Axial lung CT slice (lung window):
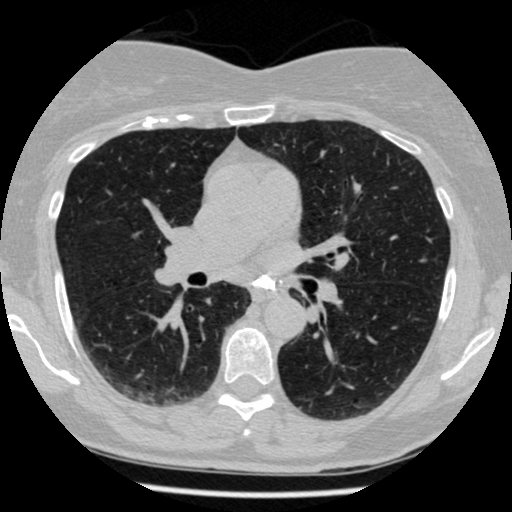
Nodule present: yes
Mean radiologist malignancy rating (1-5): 2.75